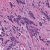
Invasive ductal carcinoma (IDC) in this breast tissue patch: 1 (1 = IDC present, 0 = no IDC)